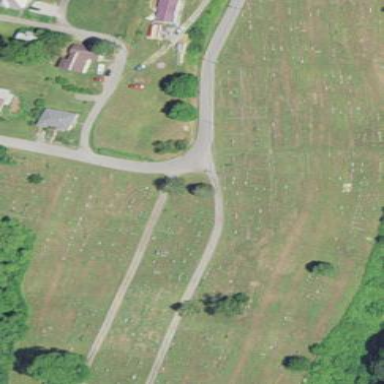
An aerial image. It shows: Cemetery.